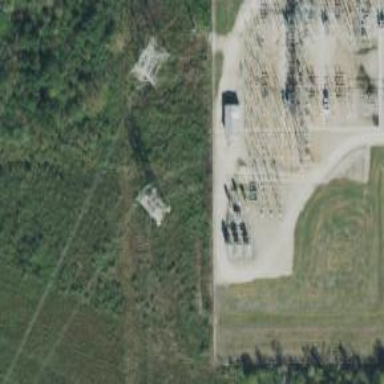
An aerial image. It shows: Switch for power supply.